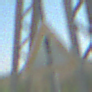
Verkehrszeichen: Gefahrenstelle
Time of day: MorningAfternoon
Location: Outdoor (Special)
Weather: Clear
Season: NotSpecified
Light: Natural